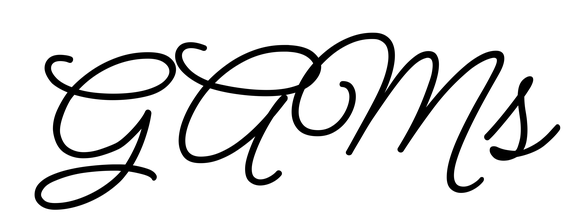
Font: MeowScript-Regular